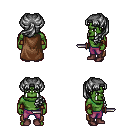
a pixel art fantasy rpg character, male body template, orc, green skin, brown cape, magenta pants, gray princess hairstyle, cloth bracers, maroon shoes, dagger, four views (front, back, left, right), 2x2 character sprite sheet, small pixel art, hard edges, no anti-aliasing